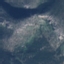
Land use / land cover: HerbaceousVegetation